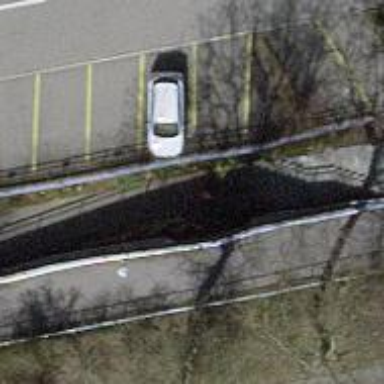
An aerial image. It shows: Footway with asphalt surface going through tunnel.